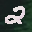
Label: 2